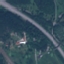
Land use / land cover class: Highway